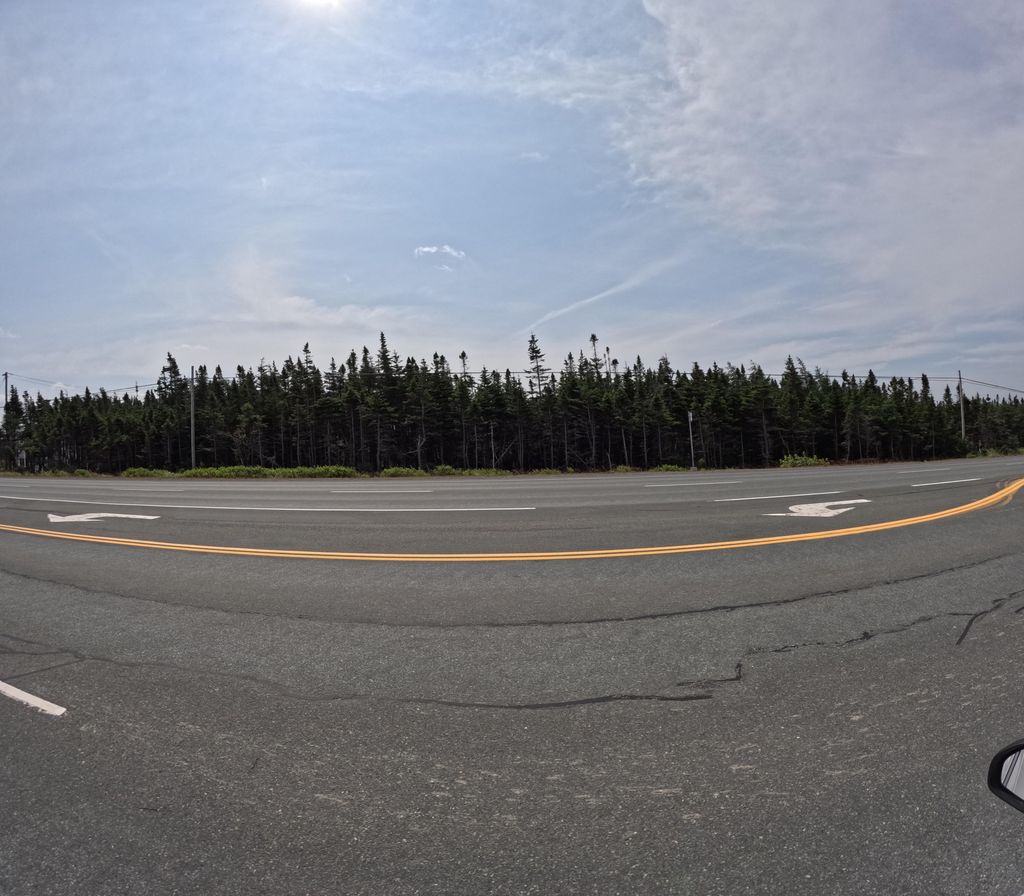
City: st_johns